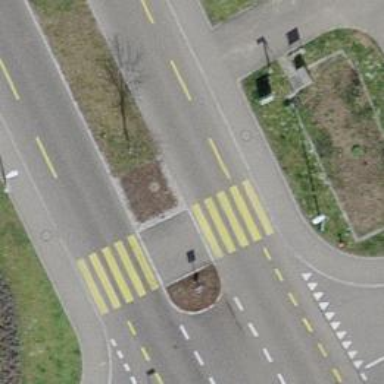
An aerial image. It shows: Uncontrolled zebra crossing on the road.